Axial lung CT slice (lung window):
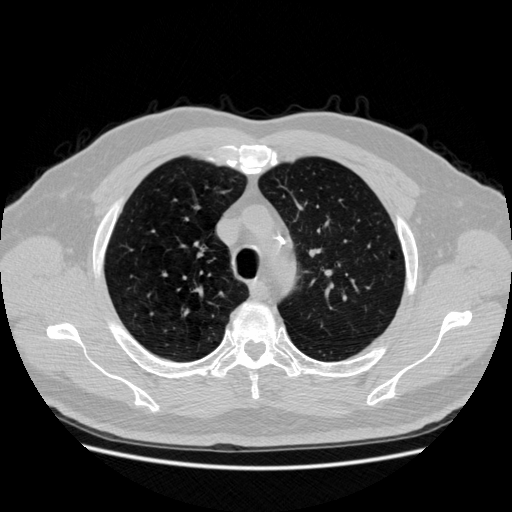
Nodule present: no